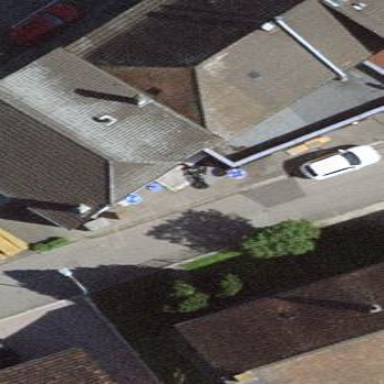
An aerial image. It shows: Restaurant building.